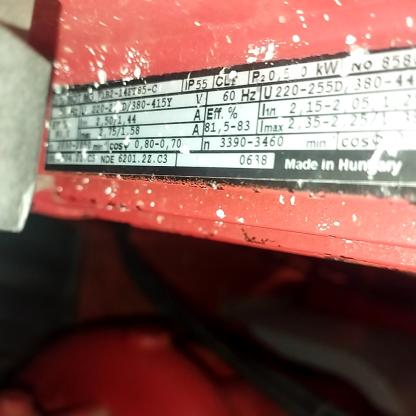
Klasa: tabliczka-znamionowa